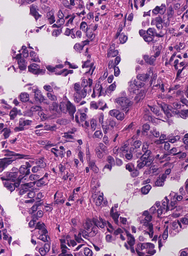
Tumor epithelial tissue: yes
Tumor-associated stroma tissue: yes
Normal tissue: no